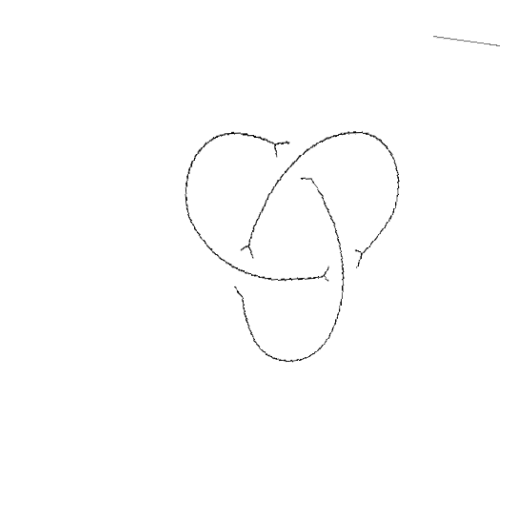
Crossing number: 3